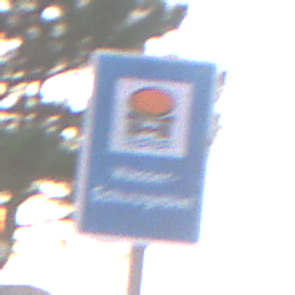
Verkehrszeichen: Wasserschutzgebiet
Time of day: SunriseSunset
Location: Outdoor (Suburban)
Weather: PartlyCloudy
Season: NotSpecified
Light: Natural